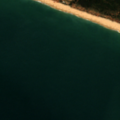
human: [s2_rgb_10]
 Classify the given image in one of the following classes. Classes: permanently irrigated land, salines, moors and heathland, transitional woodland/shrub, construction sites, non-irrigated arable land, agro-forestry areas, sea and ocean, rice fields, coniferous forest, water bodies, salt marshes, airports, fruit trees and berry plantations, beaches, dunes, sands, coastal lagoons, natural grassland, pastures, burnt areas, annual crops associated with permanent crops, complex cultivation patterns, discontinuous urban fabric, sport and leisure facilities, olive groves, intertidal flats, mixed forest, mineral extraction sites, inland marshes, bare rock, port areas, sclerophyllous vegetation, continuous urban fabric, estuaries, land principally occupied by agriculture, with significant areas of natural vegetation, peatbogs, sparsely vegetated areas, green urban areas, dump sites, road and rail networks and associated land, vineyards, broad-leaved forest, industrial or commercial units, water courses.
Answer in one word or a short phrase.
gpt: land principally occupied by agriculture, with significant areas of natural vegetation, transitional woodland/shrub, beaches, dunes, sands, sea and ocean